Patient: sex F, age 52
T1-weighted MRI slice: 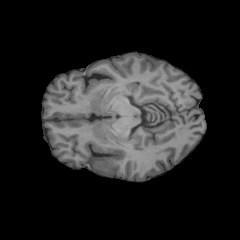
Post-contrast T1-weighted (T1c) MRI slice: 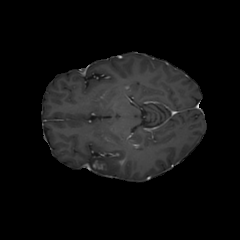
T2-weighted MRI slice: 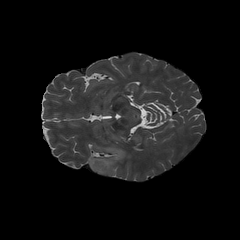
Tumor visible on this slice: yes
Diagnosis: Glioblastoma, IDH-wildtype
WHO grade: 4